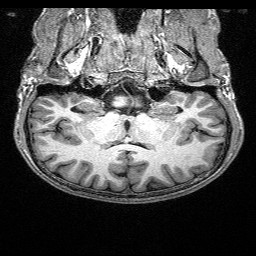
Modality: T1w
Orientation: sagittal
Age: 24
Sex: male
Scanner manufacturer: siemens
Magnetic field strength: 3 T
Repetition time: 2.4 s
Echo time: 0.03 s